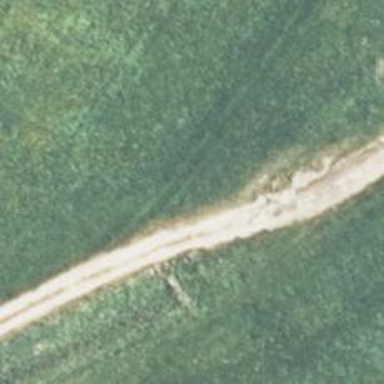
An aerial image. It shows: Track road with grade4 tracktype.